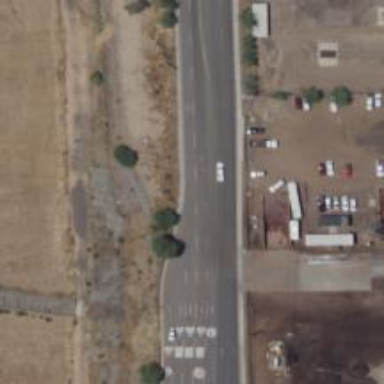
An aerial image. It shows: Unclassified road with asphalt surface.